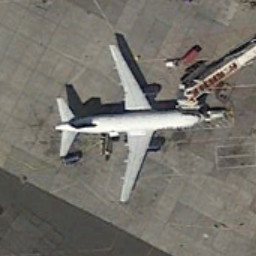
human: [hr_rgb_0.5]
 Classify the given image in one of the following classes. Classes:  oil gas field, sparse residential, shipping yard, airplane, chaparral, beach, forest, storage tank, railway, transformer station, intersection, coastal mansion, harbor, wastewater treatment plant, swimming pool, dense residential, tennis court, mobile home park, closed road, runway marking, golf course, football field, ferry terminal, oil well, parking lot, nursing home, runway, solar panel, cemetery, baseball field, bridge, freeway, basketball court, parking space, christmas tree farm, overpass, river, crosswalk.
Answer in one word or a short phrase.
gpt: airplane